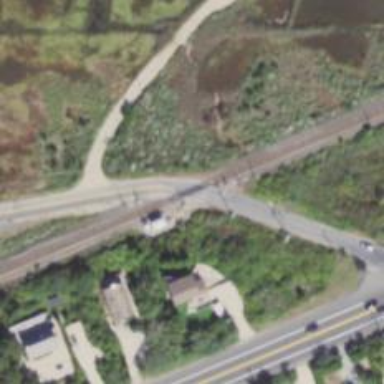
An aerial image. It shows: Level crossing along the railway.